Field crop: tomato
Growth stage: 1
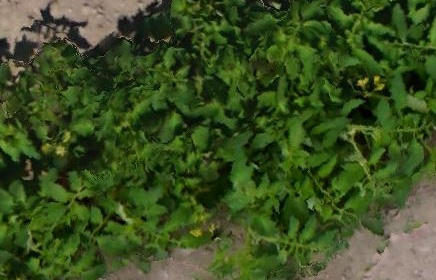
Species: tomato